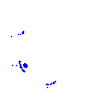
Particle: pion